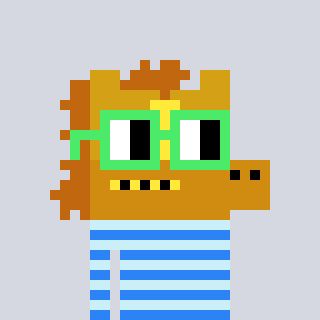
a pixel art character with square light green glasses, a yellow horse-shaped head and a cold-colored body on a cool background